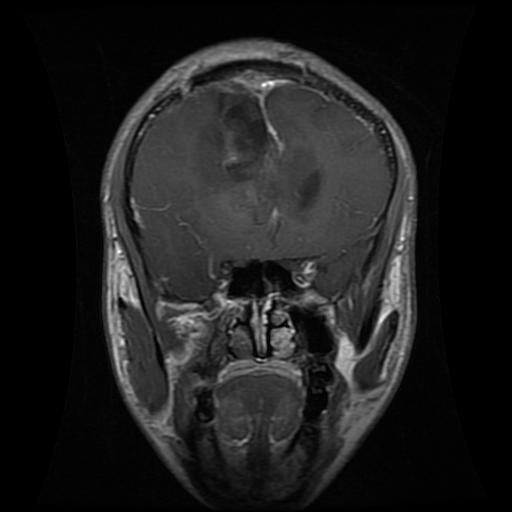
Label: glioma